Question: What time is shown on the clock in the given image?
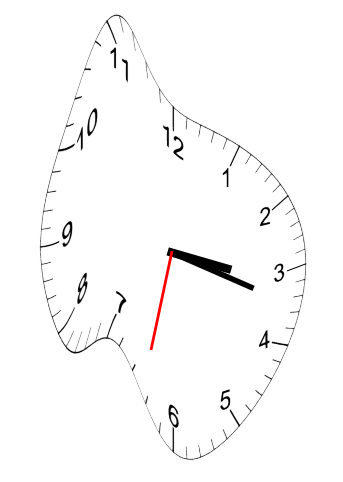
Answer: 03:17:32